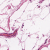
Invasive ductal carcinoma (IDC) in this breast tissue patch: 0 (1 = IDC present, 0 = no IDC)